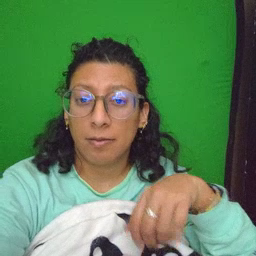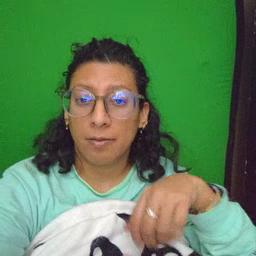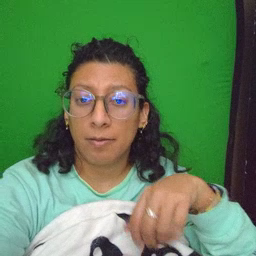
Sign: uncle